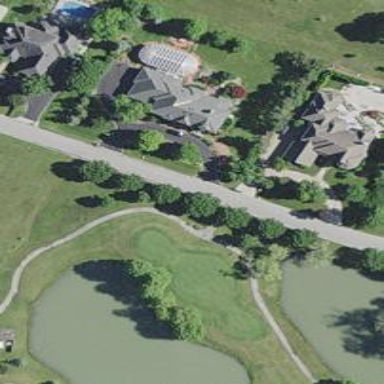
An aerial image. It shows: Pathway for golfing.